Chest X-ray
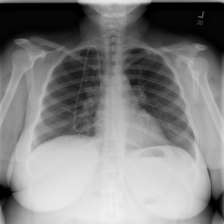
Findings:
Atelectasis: negative
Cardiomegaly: negative
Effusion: negative
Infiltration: negative
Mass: negative
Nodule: negative
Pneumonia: negative
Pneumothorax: negative
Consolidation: negative
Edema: negative
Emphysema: negative
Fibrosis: negative
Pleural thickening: negative
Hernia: negative